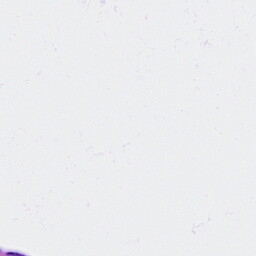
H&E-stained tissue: Ovarian